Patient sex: F
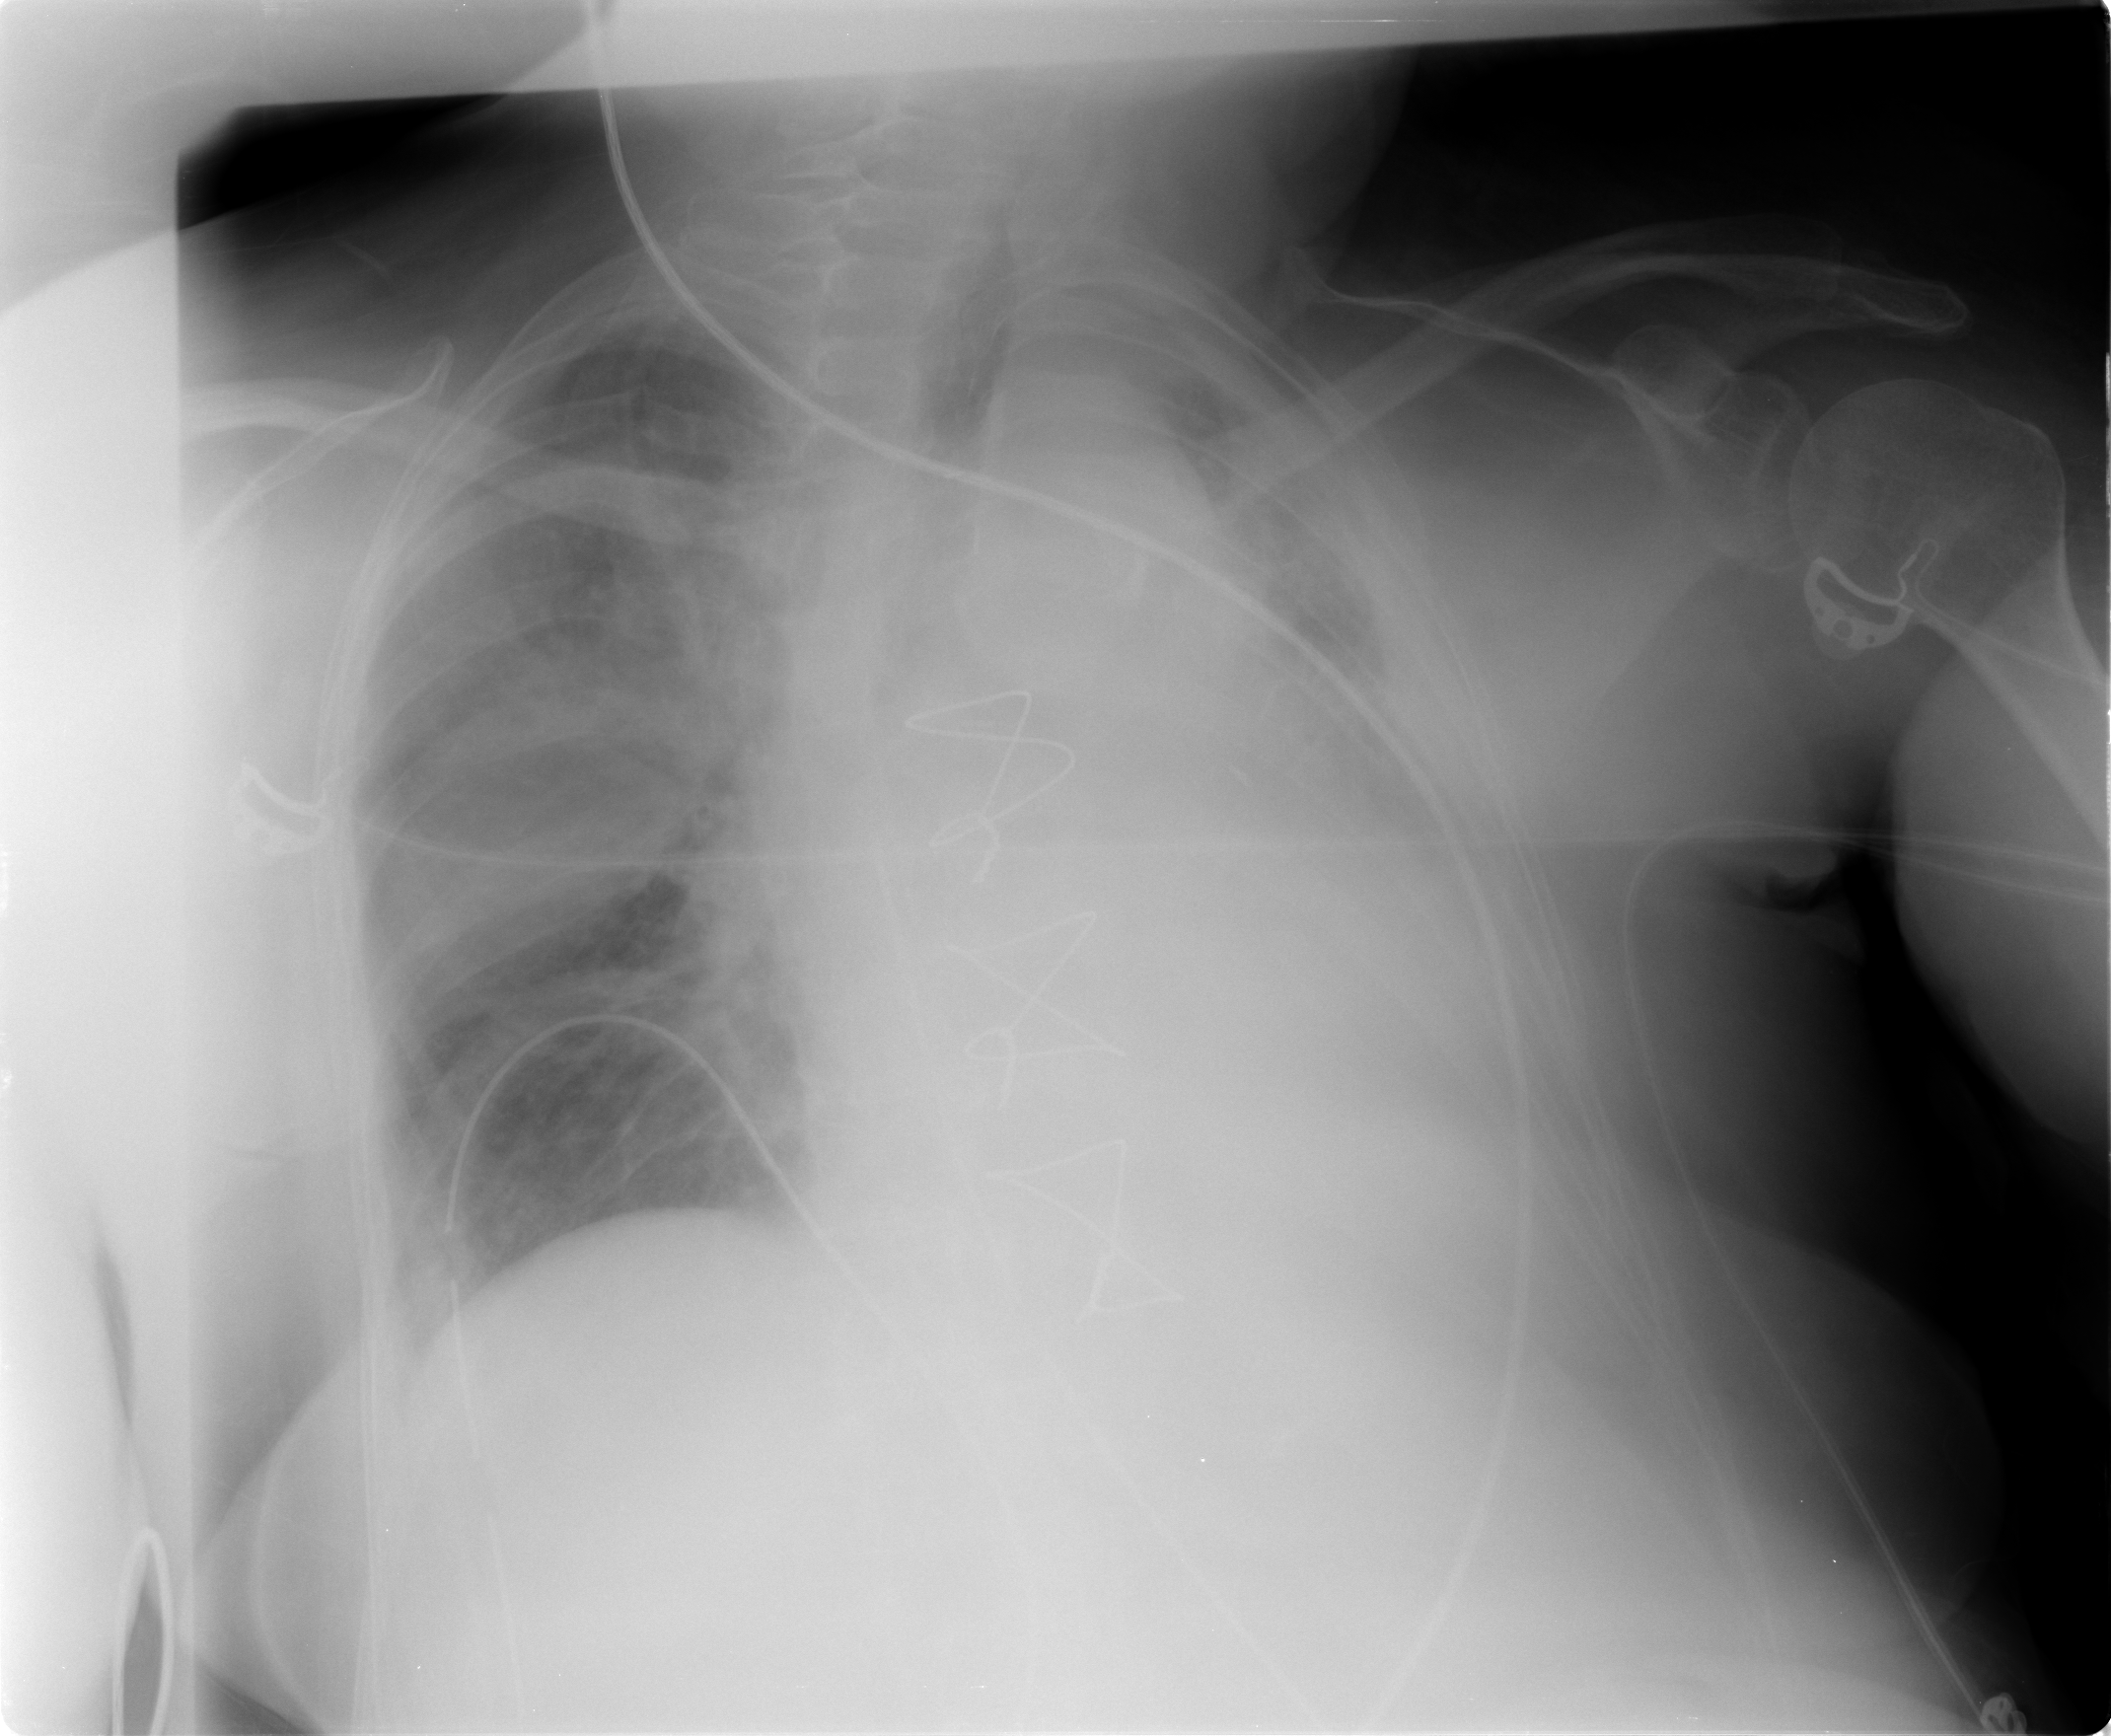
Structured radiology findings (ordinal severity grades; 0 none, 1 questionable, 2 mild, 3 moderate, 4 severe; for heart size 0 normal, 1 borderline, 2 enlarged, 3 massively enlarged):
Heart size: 2
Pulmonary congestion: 3
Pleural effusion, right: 2
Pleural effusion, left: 4
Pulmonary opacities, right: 2
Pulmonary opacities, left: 0
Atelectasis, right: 0
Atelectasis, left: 3